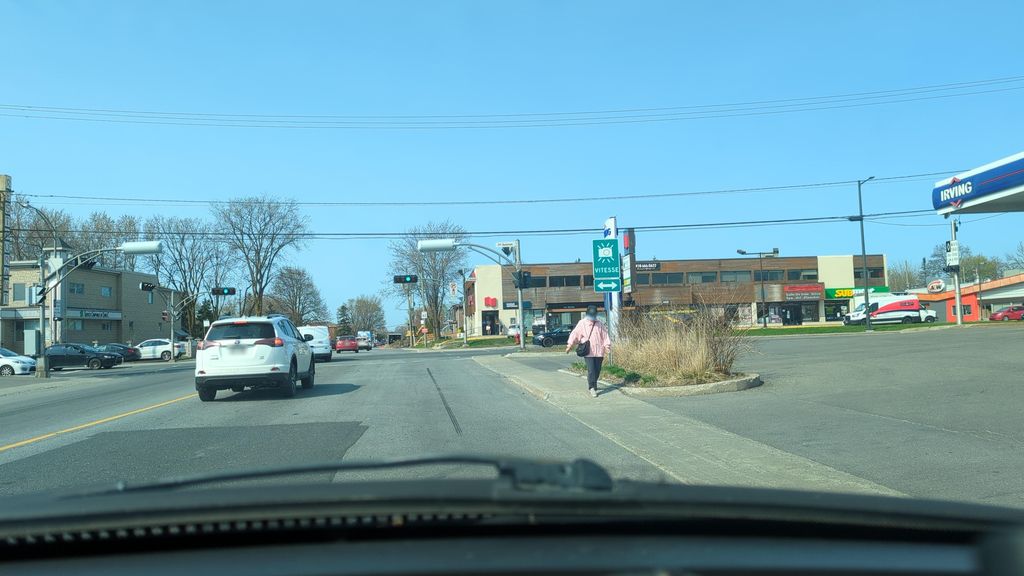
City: quebec_city